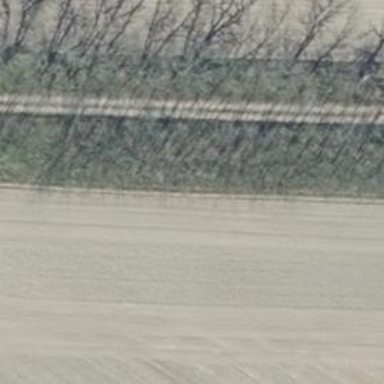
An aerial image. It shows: Row of deciduous broadleaved trees.